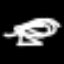
Label: angel